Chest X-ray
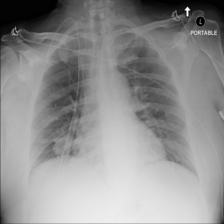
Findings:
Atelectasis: negative
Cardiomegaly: negative
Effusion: negative
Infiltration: negative
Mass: negative
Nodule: negative
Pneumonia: negative
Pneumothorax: negative
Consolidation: negative
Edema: negative
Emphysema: negative
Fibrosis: negative
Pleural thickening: negative
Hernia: negative